Field crop: maize
Growth stage: 2
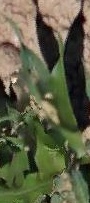
Species: maize